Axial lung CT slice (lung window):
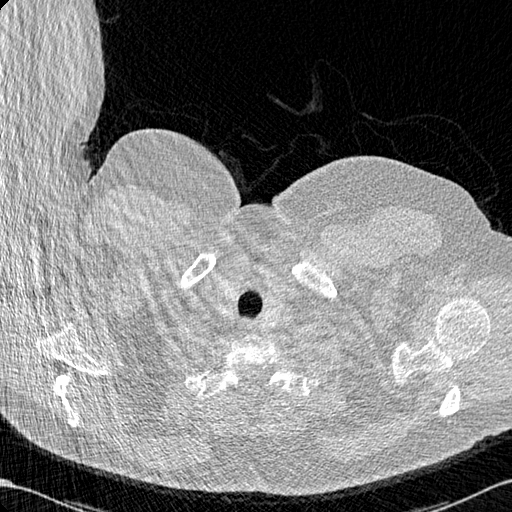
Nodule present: no